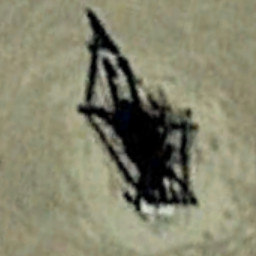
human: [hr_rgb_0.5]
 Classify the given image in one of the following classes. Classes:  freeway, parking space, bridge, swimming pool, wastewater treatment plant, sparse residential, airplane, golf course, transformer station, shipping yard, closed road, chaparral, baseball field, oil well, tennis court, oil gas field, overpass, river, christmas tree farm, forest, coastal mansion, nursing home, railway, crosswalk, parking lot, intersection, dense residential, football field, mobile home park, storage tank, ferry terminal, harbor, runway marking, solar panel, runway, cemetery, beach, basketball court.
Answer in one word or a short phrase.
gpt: oil well